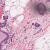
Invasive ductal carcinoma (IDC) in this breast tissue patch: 0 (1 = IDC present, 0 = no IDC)